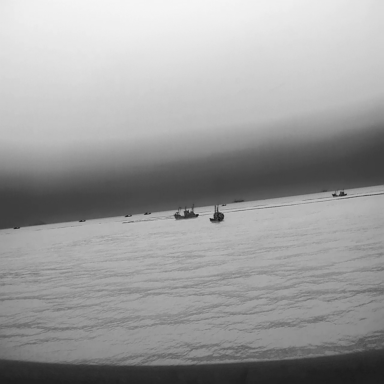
There are eight bulk_carriers in the infrared image.